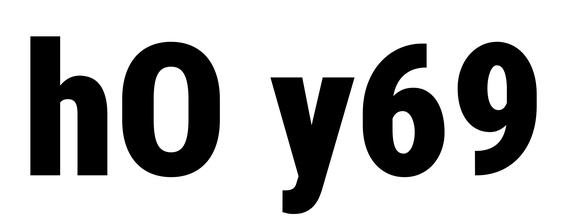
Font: Roboto_Condensed_Black